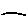
Label: line